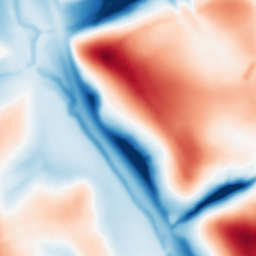
Category: multiscale
Decomposition family: dog_multiscale
Decomposition parameters: sigma_ratio: 2
n_scales: 4
base_sigma: 2
Upsampling method: regularized
Upsampling parameters: scale: 4
lambda_reg: 0.01
Upsampling scale: 4